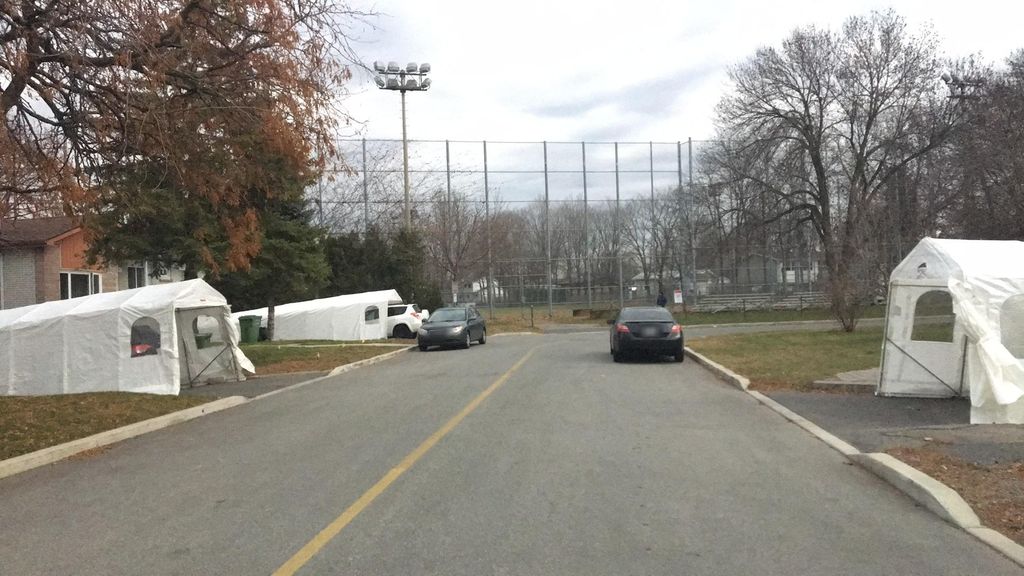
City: montreal